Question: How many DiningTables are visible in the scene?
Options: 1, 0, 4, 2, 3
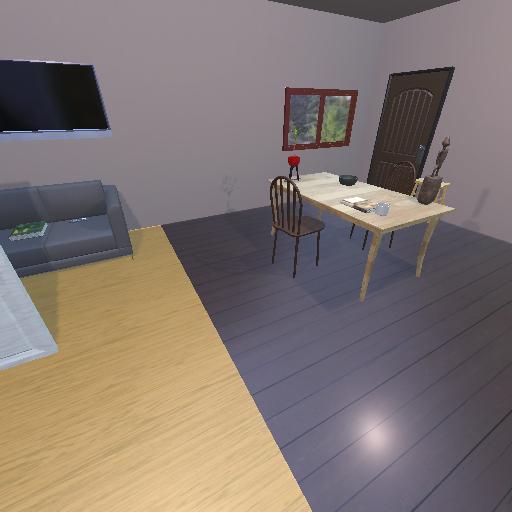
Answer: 1